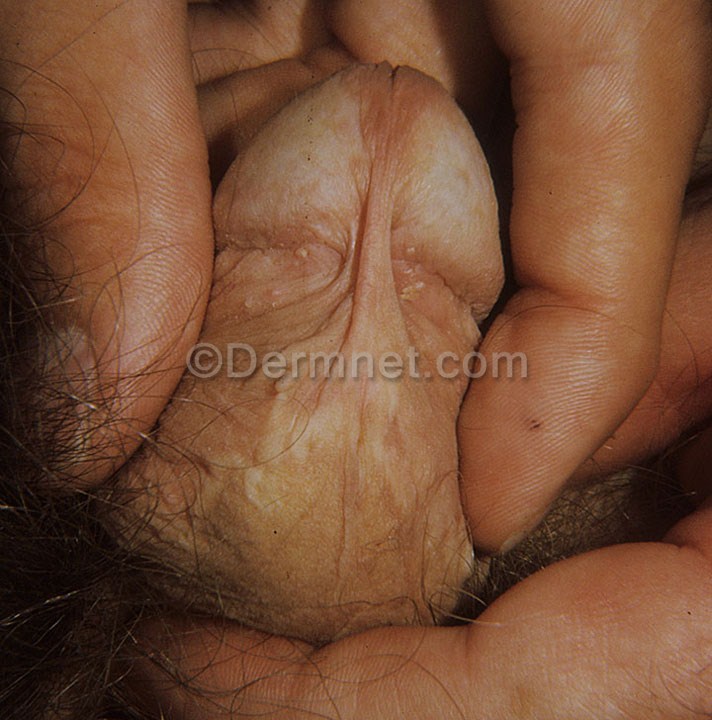
Disease: Psoriasis pictures Lichen Planus and related diseases